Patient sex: M
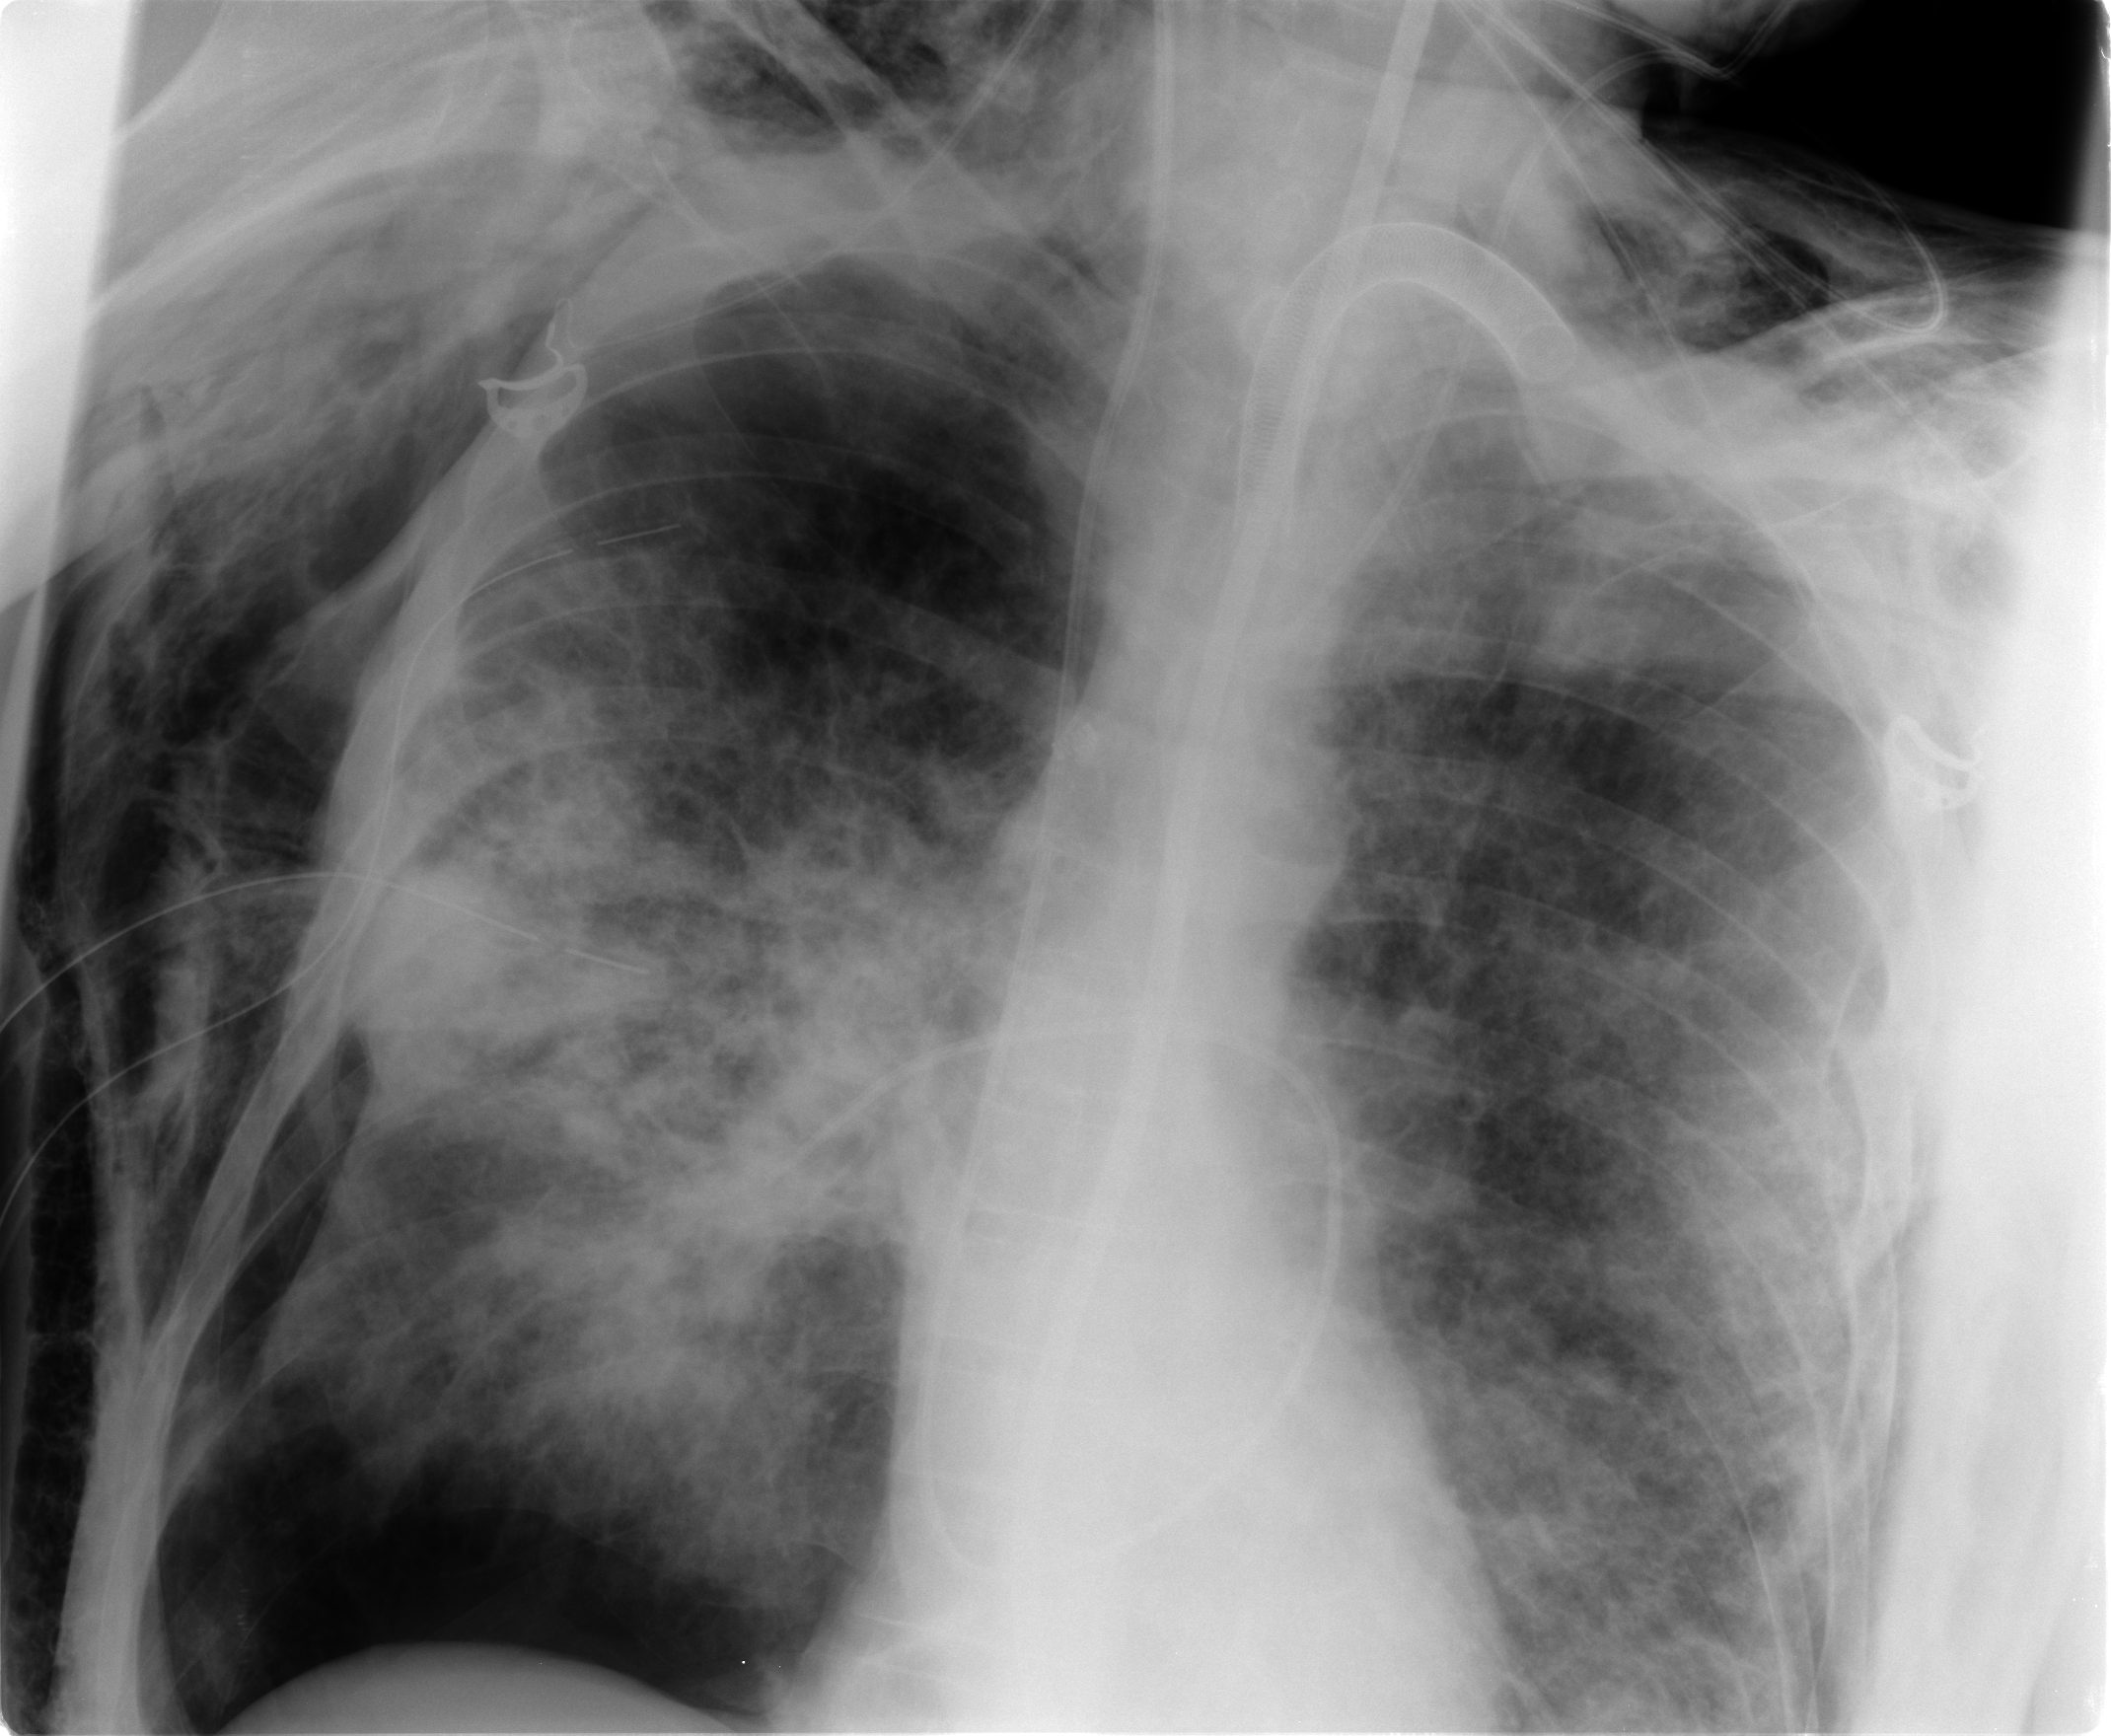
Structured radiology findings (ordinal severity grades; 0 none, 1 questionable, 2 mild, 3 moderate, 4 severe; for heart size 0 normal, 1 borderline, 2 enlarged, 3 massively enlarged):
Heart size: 0
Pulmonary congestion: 2
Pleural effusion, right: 0
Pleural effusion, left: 0
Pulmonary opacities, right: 4
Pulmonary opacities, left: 4
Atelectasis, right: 2
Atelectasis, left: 2